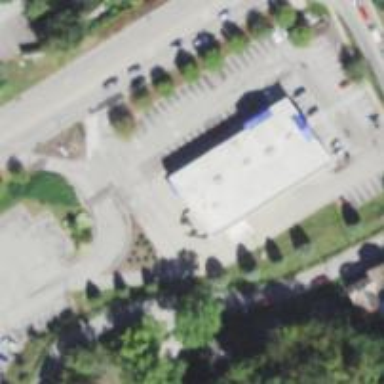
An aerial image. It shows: Pharmacy providing healthcare services.